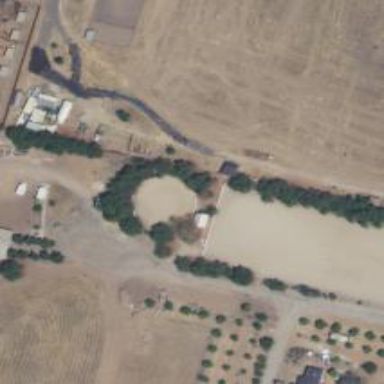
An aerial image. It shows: Equestrian pitch used for leisure and sports activities.